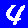
Digit: 4